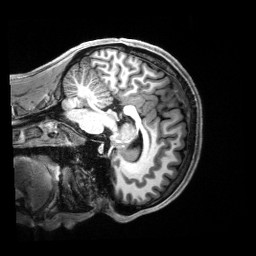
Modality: T1w
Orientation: sagittal
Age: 20
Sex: male
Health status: healthy
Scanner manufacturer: siemens
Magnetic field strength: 3 T
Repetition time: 2.5 s
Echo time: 0.00222 s